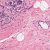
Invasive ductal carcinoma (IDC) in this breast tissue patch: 0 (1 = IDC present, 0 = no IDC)